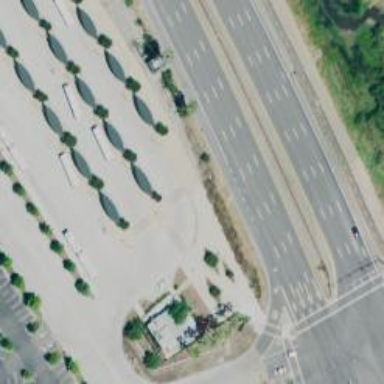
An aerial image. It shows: Busway road.